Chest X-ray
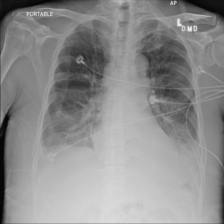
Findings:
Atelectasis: negative
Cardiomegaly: negative
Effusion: positive
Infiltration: positive
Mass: negative
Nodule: negative
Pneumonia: negative
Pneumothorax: negative
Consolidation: negative
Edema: negative
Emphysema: negative
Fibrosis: negative
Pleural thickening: negative
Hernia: negative